Question: I need a code for this userform, when I choose some item from ComboBox to fill textboxes and optionbutton from my "Sheet1" table.

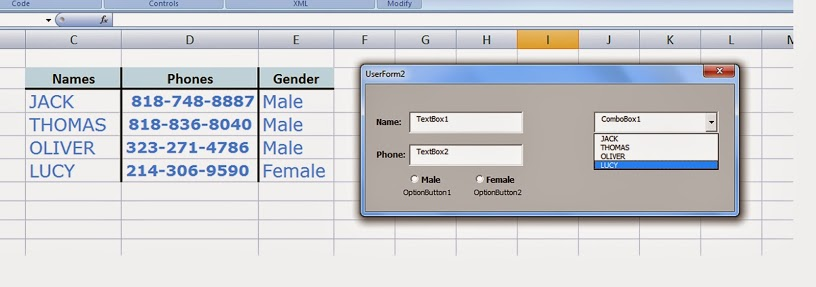
Answer: Something like this would do what you are trying to accomplish. Just insert this wherever you are pulling the other data out.
'''
If Sheets("SheetName").Cells(row, 5) = "Male" Then
OptionButton1 = True
OptionButton2 = False
ElseIf Sheets("SheetName").Cells(row, 5) = "Female" Then
OptionButton1 = False
OptionButton2 = True
Else
MsgBox("Sex not Male or Female")
End If
'''